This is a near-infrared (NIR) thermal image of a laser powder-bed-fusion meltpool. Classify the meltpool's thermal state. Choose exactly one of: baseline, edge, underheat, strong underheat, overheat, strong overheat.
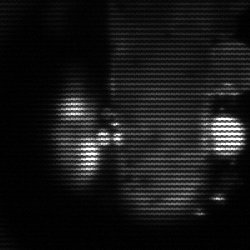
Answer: strong underheat